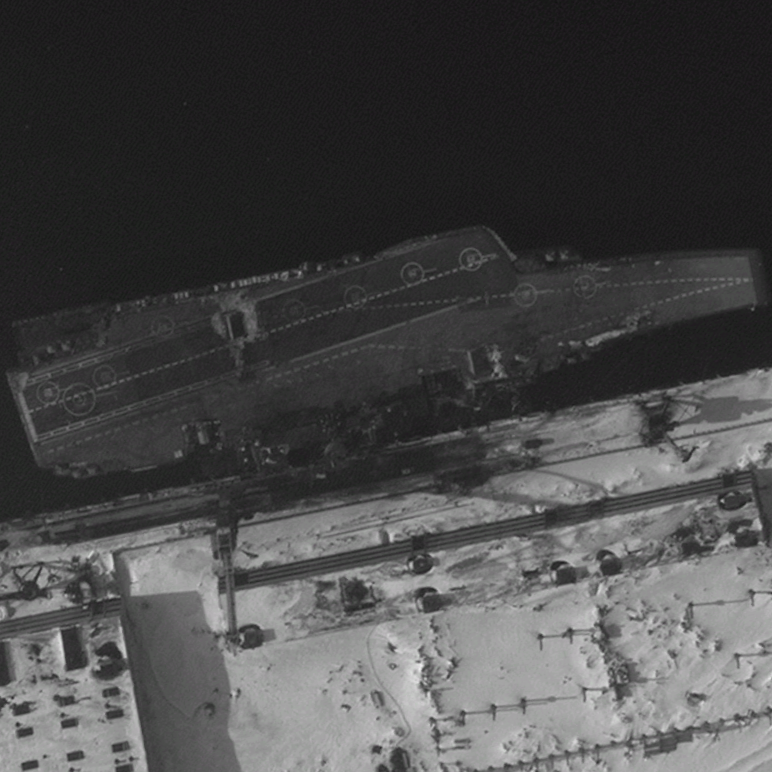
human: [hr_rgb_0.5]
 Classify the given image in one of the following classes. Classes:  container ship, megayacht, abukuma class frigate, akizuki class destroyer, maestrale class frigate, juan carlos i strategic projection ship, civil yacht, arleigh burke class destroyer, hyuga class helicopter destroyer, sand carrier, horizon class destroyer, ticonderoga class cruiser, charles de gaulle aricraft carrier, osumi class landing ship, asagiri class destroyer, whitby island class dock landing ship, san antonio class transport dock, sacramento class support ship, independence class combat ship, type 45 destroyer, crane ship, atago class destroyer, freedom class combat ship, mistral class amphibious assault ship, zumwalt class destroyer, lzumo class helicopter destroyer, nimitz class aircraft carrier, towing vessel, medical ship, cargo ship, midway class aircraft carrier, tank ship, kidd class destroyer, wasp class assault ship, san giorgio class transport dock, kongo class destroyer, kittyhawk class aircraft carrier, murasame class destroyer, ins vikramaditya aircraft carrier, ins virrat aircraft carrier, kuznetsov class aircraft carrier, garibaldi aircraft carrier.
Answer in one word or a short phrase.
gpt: Kuznetsov class aircraft carrier